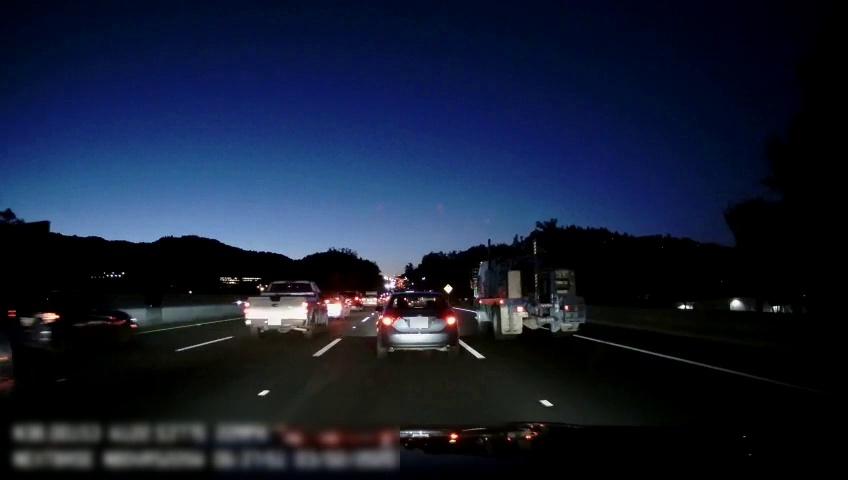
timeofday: Night
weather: Other
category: Drivable Space
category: Vehicles | Other LV
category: Vehicles | Car
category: Vehicles | Truck
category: Vehicles | Car
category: Vehicles | SUV
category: Vehicles | Car
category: Vehicles | Car
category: Lanes | Alternate Lane
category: Lanes | Current Lane
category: Lanes | Current Lane
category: Lanes | Alternate Lane
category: Lanes | Alternate Lane